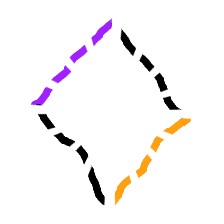
Shape: rhombus